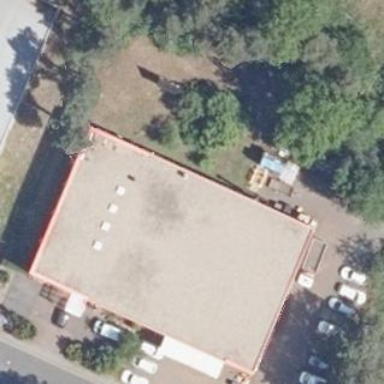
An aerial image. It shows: Commercial building.